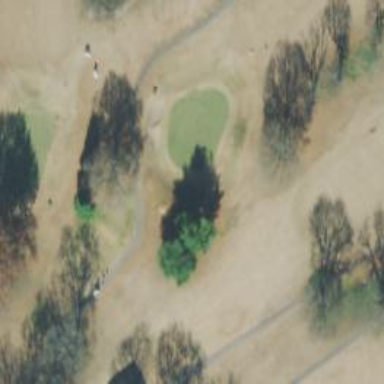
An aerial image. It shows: Path designated for golf carts.